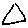
Label: triangle